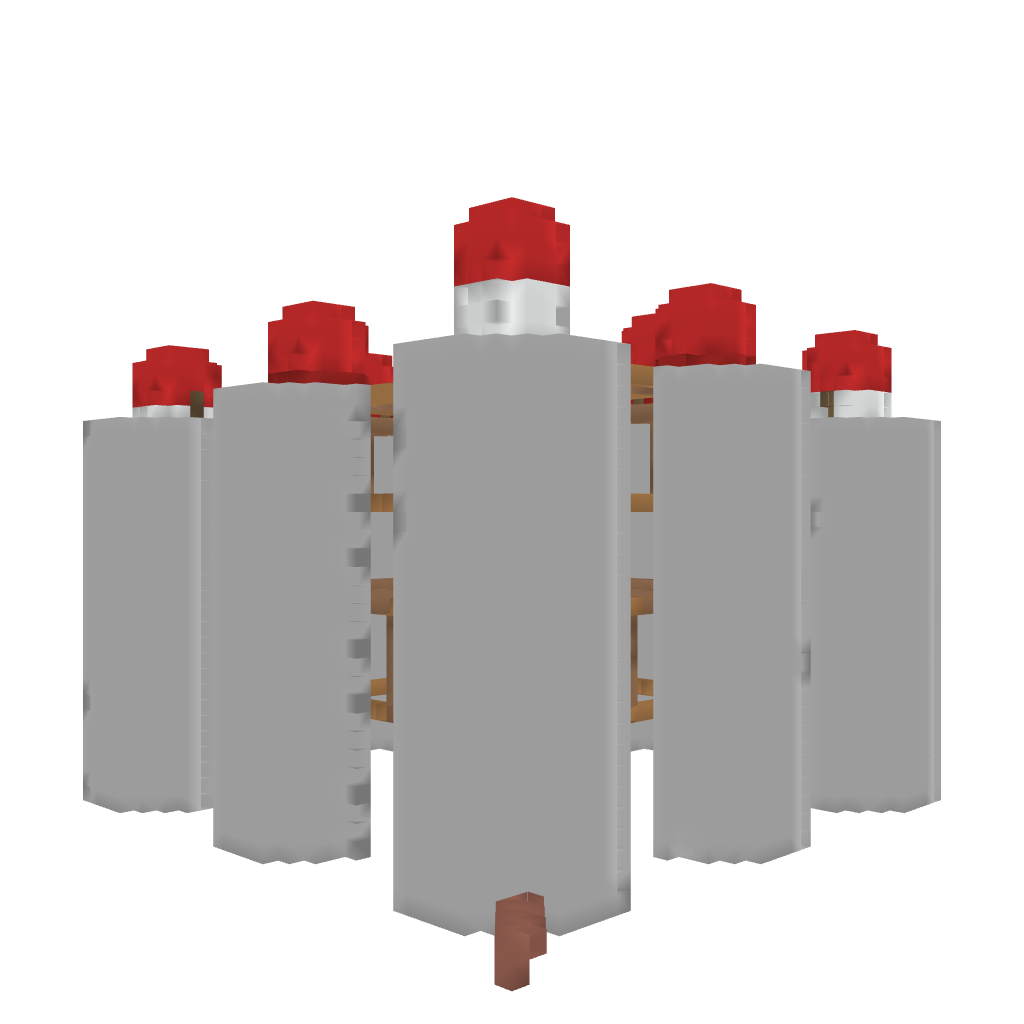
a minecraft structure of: Shroom City